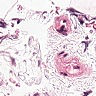
Metastatic tissue present: no